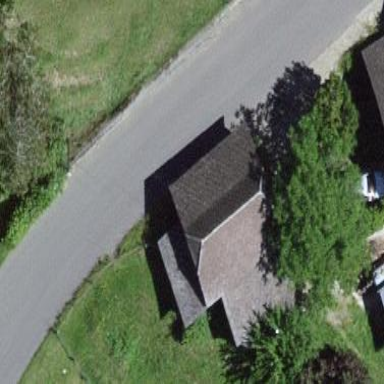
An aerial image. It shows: Rural barn.